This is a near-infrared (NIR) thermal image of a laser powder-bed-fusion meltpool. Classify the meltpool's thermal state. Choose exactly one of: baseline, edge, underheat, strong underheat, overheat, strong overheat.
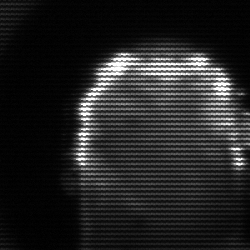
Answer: baseline